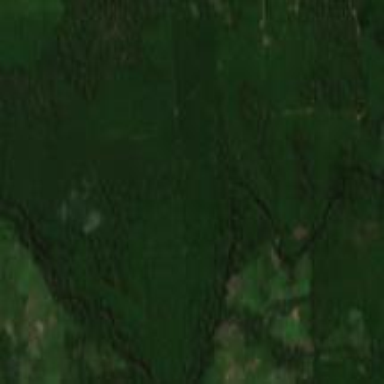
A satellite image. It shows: Rubber tree orchard with mature trees.